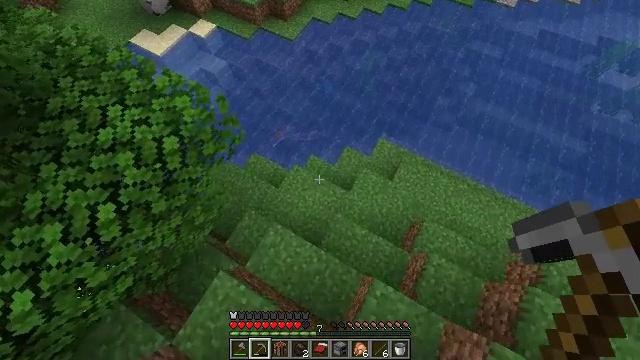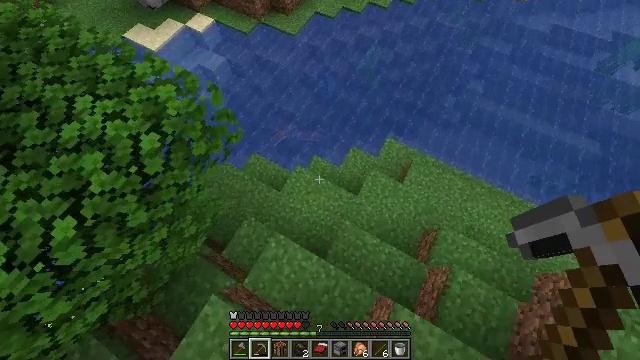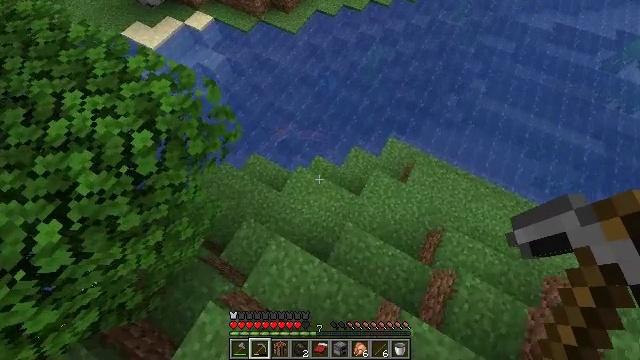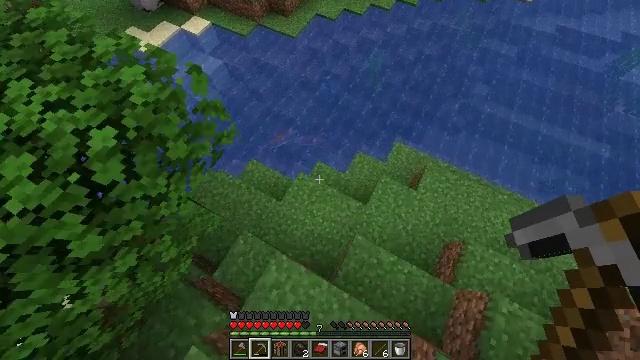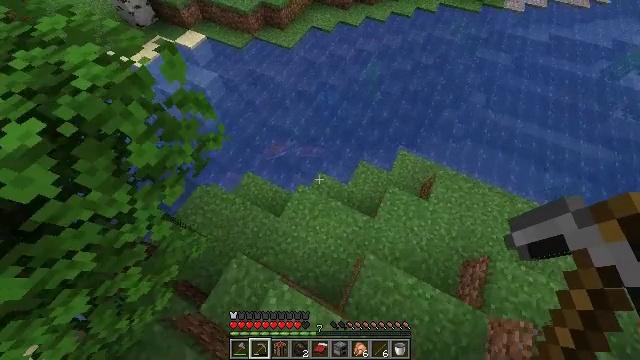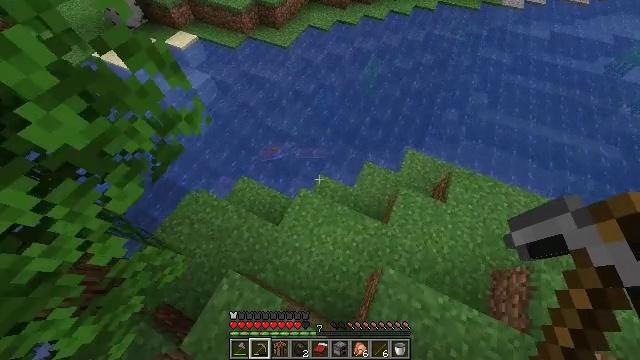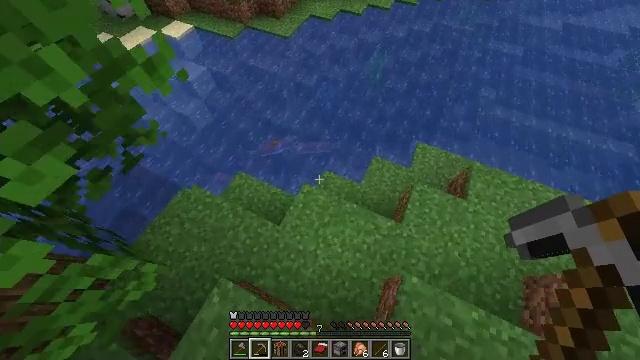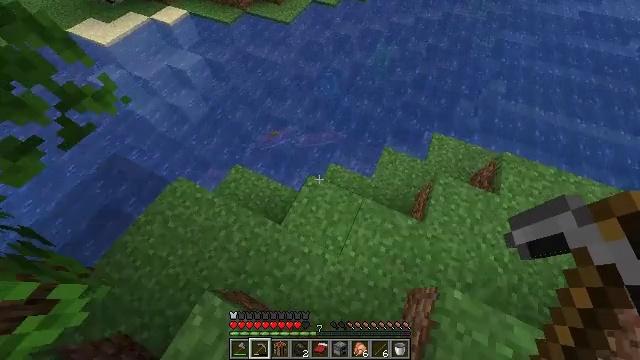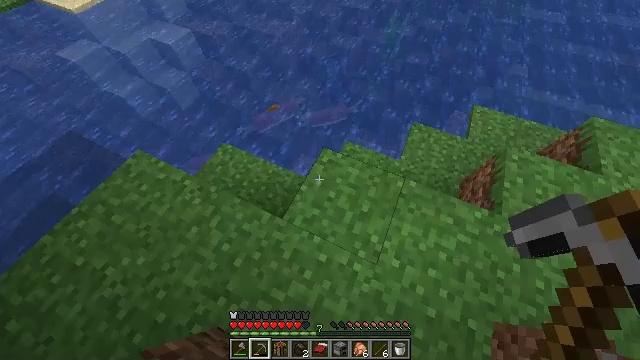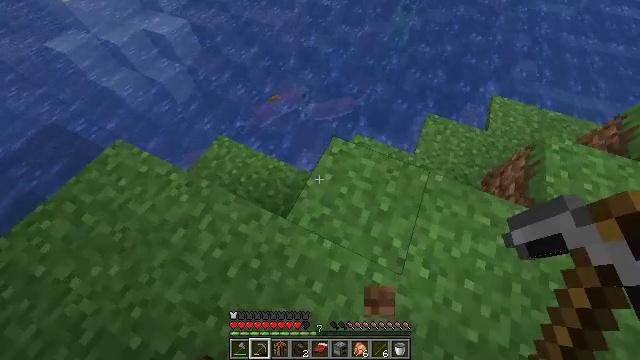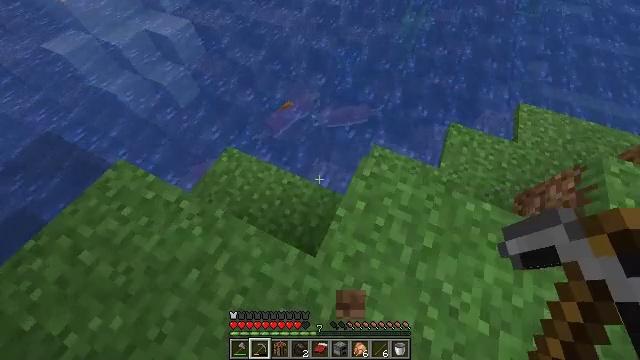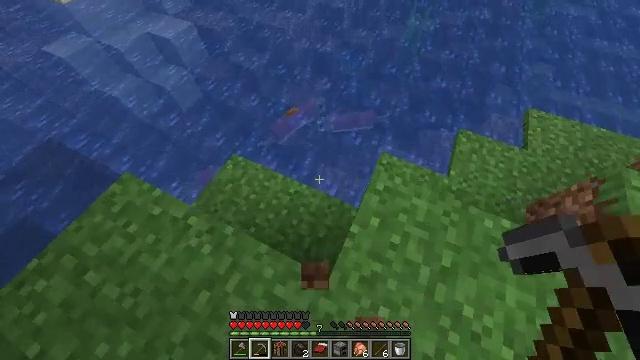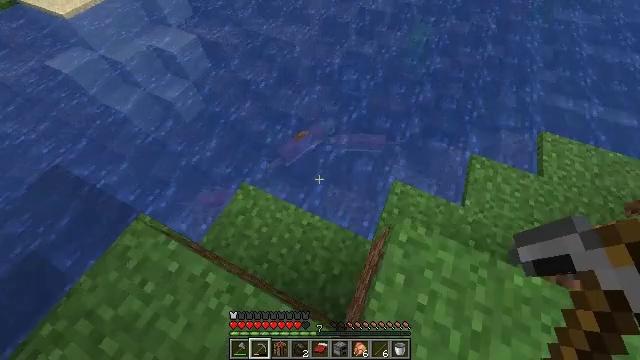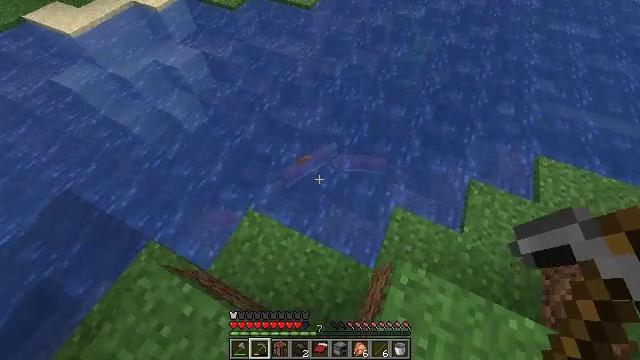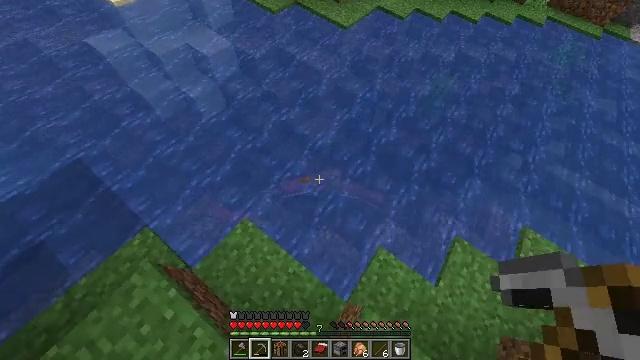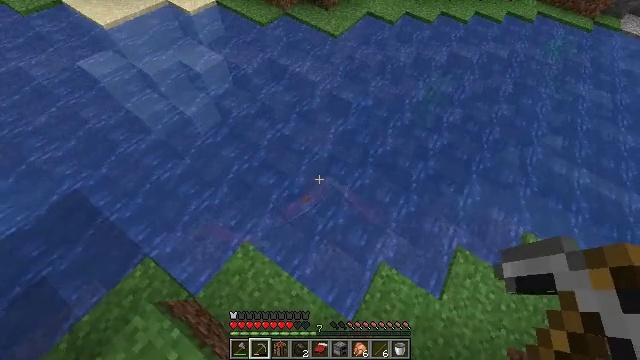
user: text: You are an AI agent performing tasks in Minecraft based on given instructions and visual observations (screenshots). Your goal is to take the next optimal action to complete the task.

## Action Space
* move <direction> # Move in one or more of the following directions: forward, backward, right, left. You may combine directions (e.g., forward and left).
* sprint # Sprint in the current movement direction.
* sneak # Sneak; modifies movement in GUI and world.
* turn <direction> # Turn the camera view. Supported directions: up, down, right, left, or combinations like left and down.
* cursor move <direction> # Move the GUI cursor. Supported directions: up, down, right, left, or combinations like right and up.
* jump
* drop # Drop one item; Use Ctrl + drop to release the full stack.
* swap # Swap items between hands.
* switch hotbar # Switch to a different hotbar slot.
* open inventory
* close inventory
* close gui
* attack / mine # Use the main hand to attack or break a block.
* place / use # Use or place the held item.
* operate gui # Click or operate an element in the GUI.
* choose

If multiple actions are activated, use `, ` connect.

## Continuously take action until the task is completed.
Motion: motion action
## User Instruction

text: Mine the rose bush in the garden.
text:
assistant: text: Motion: move forward and move left
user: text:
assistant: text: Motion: move forward and move left
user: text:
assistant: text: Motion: move forward and move left, turn up
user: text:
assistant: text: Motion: move forward and move left, turn right and up
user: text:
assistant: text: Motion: move forward and move left, turn right and up
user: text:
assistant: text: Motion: move forward and move left
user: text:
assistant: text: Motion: move forward and move left
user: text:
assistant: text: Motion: move forward and move left
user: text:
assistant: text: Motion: move forward and move left
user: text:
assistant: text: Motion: move forward and move left
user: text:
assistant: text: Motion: move forward
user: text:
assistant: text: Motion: move forward, jump
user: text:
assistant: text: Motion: move forward, jump
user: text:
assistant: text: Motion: move forward, jump
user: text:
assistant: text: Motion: move forward, jump
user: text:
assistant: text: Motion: move forward
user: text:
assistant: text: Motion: move forward
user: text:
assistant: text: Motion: move forward
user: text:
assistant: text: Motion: move forward, turn up
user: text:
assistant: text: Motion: move forward, turn right and up
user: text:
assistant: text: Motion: move forward, turn up
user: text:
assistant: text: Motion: move forward, turn right and up
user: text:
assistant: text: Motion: move forward, turn right and up
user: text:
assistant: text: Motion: move forward, turn right and up
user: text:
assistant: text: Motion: move forward, turn up
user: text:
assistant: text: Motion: move forward, turn up
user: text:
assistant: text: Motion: move forward, turn right and up
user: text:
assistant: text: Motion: move forward, turn right and up
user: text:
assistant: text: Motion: move forward, turn up, jump
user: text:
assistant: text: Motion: move forward, jump